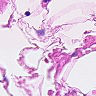
Metastatic tissue present: no